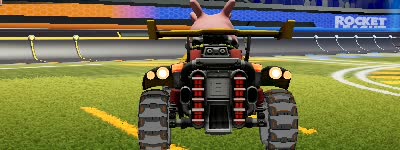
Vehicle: octane